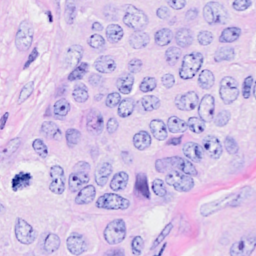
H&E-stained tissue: Breast